Question: Is it possible to create ovals/ellipses with nicer strokes that have not that "blurred" border similar to:
- <URL>
Can I somehow create more clear stroke line around the oval, or do I have to live with that "blurred" border?

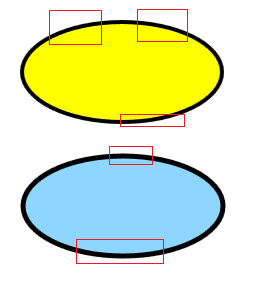
Answer: ! you can do it ! by doing post-processing :
1) Using globalCompositeOperation :
Edit :
yes, but no : on Chrome at least, 'destination-in' does not
match the specifications : the source is used to compute destination
color, so we cannot have single color from a shaded one.
( i did a try on JSBin : <URL>
OR
2) Using getImageData and performance Array :
- - - - - -
Which one ?
-
Other StackOverflow members might have insight on all this.
Any of those solution will be much faster than a hand-written non-aliased
ellipse function.
usefull link for first solution :
<URL>
Remarks to get you started faster :
You can get a UInt32Array view on your ImageData with :
'''
var myGetImageData = myTempCanvas.getImageData(0,0,sizeX, sizeY);
sourceBuffer32 = new UInt32Array(myGetImageData.data.buffer);
'''
then sourceBuffer32[i] contains Red, Green, Blue, and transparency packed into one
unsigned 32 bit int. Compare it to 0 to know if pixel is non-black ( != (0,0,0,0) )
OR you can be more precise with a Uint8Array view :
'''
var myGetImageData = myTempCanvas.getImageData(0,0,sizeX, sizeY);
sourceBuffer8 = new Uint8Array(myGetImageData.data.buffer);
'''
If you deal only with shades of grey, then R=G=B, so watch for
'''
sourceBuffer8[4*i]>Threshold
'''
and you can set the i-th pixel to black in one time using the UInt32Array view :
'''
sourceBuffer32[i]=(255<<24)||(255<<16)||(255<<8);
'''
You'll surely be able to figure out how to deal with other colors than grey/black out of this example.